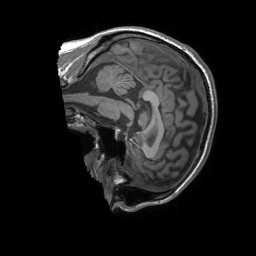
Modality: T1w
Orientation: sagittal
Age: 28
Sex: male